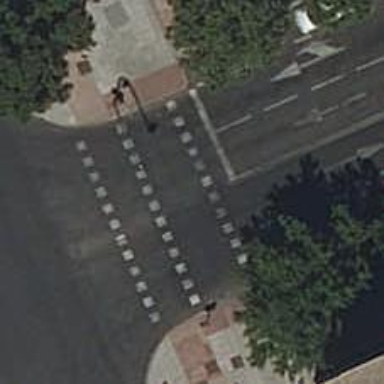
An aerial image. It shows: Zebra crossing with traffic signals.